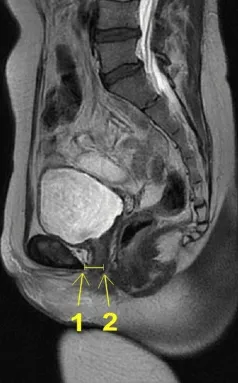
Changes in urethral thickness on T2-weighted sagittal view. After treatment. Sy: symphysis pubis; UB: bladder; SB: small intestine; R: rectum; S: sacrum; Co: coccyx; TC: transverse colon. Yellow open circle: normal location of the uterus. The yellow line represents the distance between the posterior end of the pubic bone (1) and the posterior end of the urethra (2).
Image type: radiology (mri)